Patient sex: M
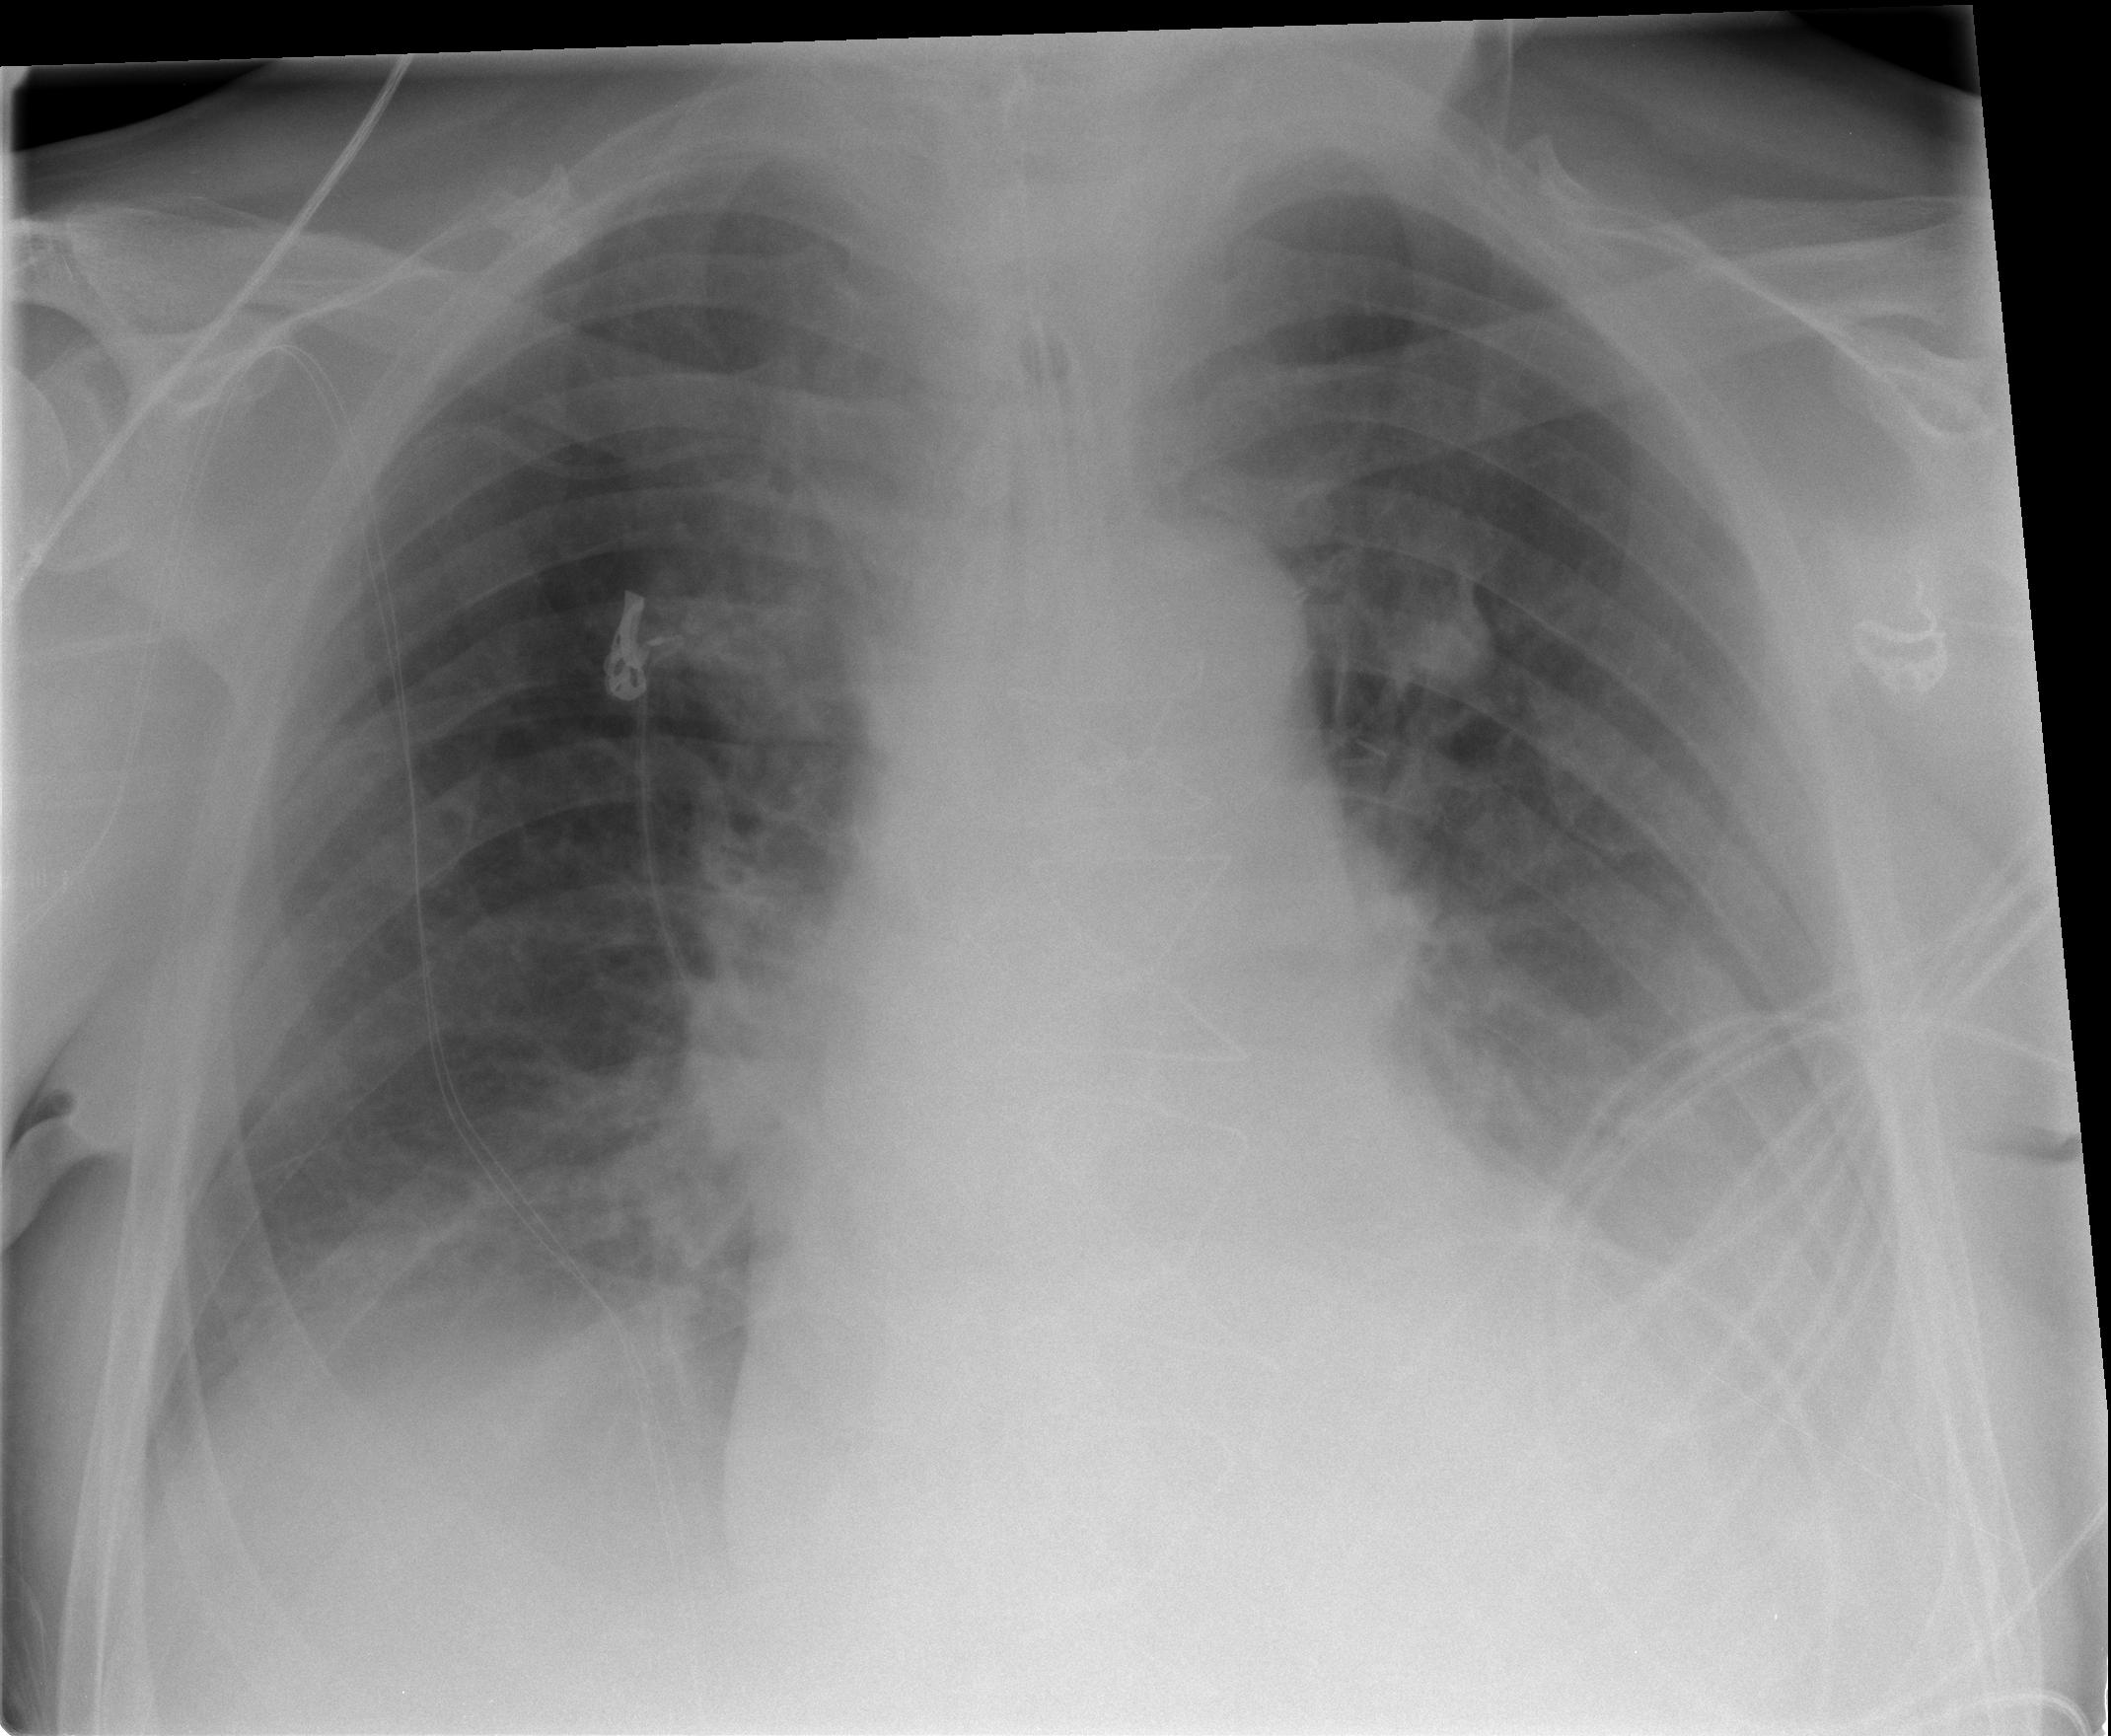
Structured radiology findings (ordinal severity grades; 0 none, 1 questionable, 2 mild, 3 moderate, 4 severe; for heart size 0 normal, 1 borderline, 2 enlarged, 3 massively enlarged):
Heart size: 1
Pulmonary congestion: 0
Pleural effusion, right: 0
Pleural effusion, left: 2
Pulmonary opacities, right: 0
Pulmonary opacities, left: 1
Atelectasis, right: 2
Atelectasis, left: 2